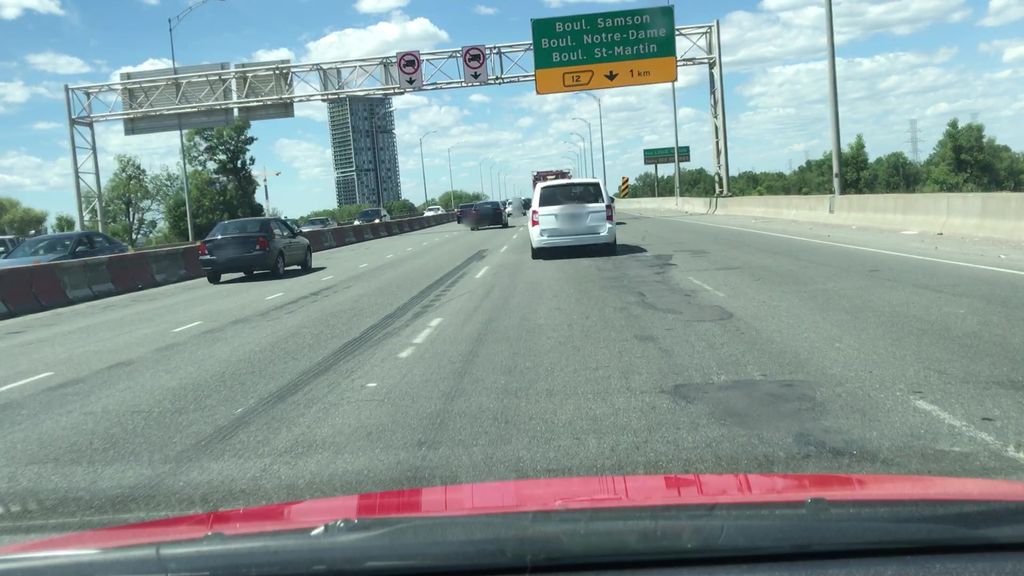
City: montreal